The image is a wavelet scalogram (time versus scale/frequency) of a rolling-element bearing's vibration signal. Determine the bearing's health state. Answer with exactly one of: normal, inner_race, outer_race, ball.
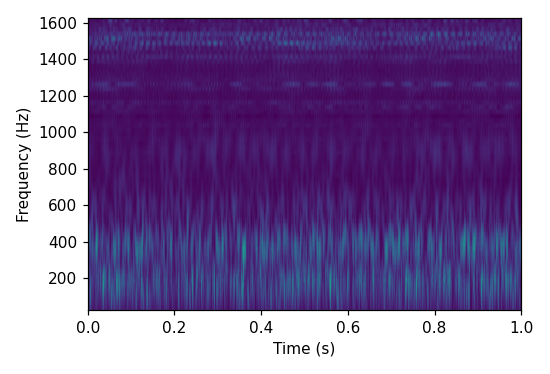
Answer: ball